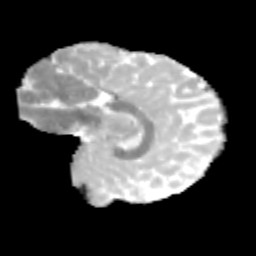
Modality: MD
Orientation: sagittal
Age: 11
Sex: female
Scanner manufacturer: siemens
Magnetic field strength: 3 T
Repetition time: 3.8 s
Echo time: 0.07 s